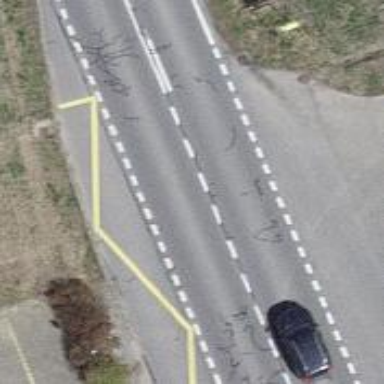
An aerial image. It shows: Secondary road.